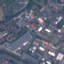
Land use / land cover: Industrial